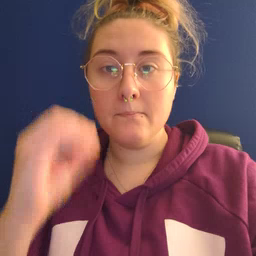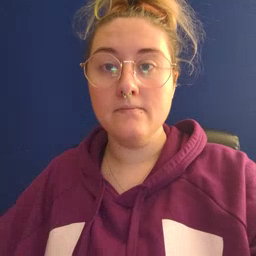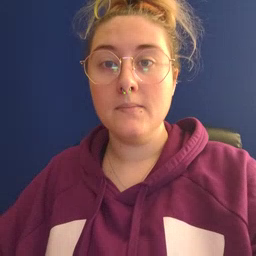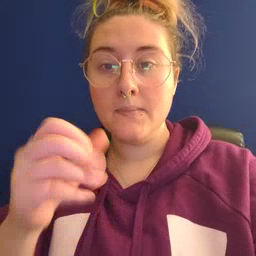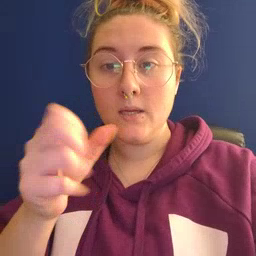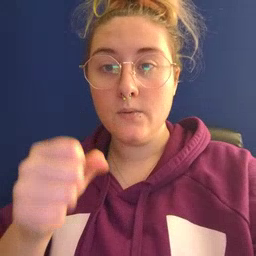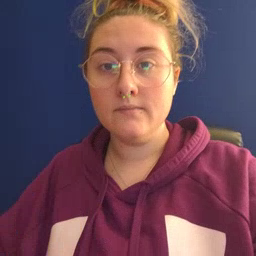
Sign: milk